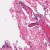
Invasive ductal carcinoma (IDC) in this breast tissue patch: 0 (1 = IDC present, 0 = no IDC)